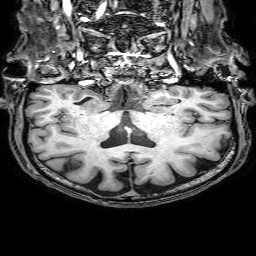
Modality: T1w
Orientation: sagittal
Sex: male
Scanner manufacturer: philips
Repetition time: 0.008112 s
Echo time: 0.00371 s